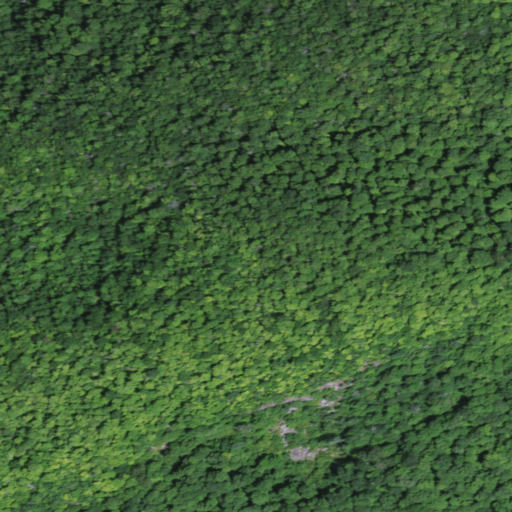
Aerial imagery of mountain in New York named Cat Hill containing deciduous forest and mixed forest